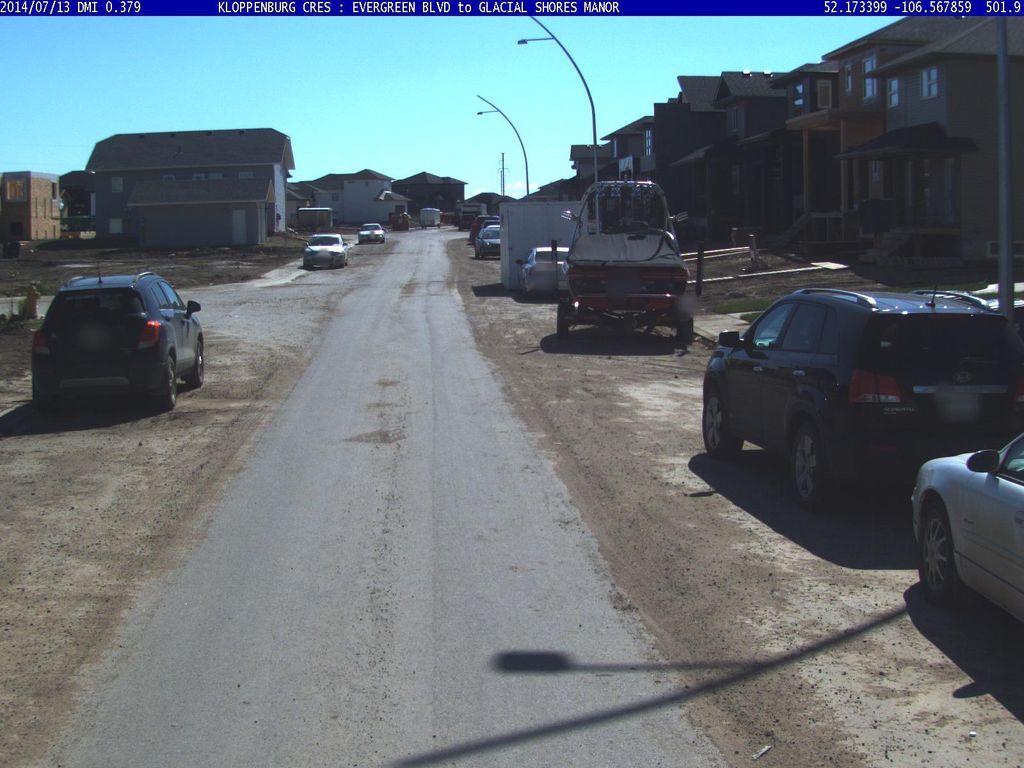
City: saskatoon